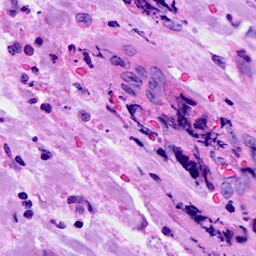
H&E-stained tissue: Breast